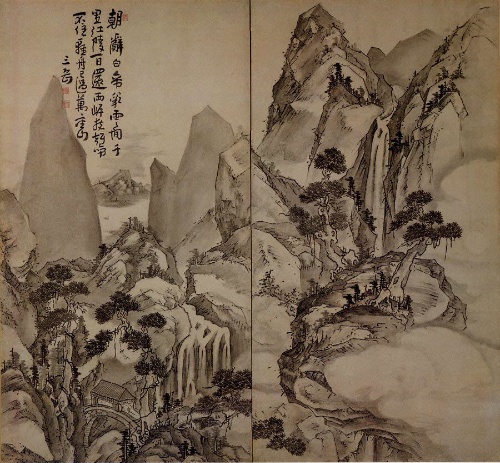
Artist: Ike Taiga
Artist bio: Japanese, 1723–1776
Date: probably 19th century
Object type: Screens
Classification: Paintings
Medium: Pair of two-panel screens, originally sliding-door panels; ink on paper
Culture: Japan
Period: Edo period (1615–1868)
Dimensions: 65 1/2 x 70 1/2 in. (166.4 x 179 cm)
Department: Asian Art
Credit line: Purchase, The Charles Engelhard Foundation Gift, 1987
Accession year: 1987
Repository: Metropolitan Museum of Art, New York, NY
Tags: Mountains|Landscapes